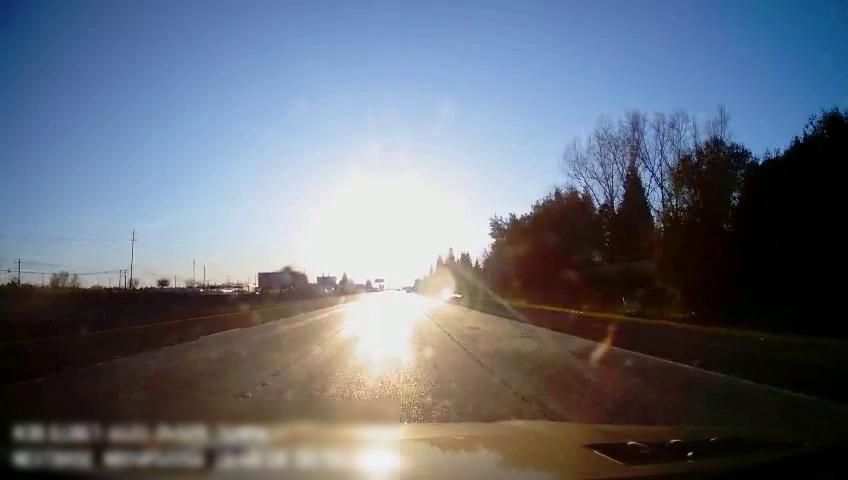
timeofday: Day
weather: Sunny
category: Drivable Space
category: Lanes | Alternate Lane
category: Lanes | Alternate Lane
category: Lanes | Current Lane
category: Lanes | Current Lane
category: Lanes | Alternate Lane